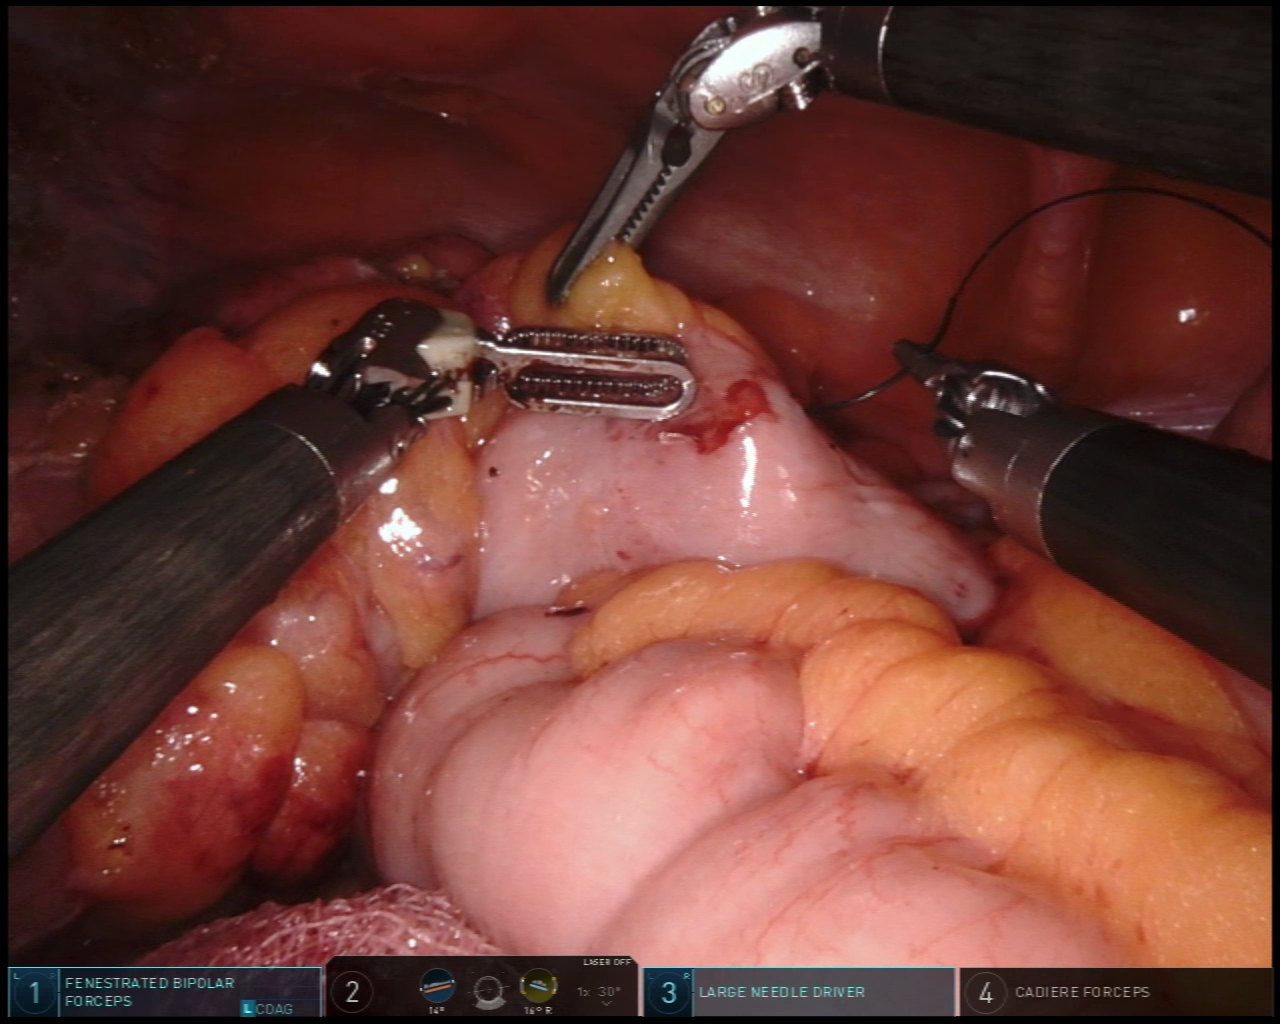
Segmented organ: abdominal_wall
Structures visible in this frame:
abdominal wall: yes
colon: yes
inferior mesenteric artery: no
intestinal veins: no
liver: no
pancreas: no
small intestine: yes
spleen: no
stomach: no
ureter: no
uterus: no
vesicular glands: no